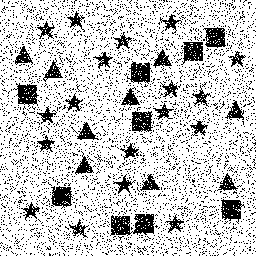
Squares: 9
Triangles: 9
Stars: 18
Total shapes: 36